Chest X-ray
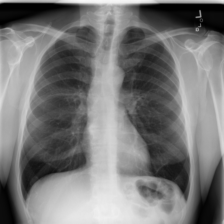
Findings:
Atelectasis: negative
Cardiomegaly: negative
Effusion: negative
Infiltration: negative
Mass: negative
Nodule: negative
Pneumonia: negative
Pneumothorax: negative
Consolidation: negative
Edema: negative
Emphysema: negative
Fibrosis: negative
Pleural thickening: negative
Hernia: negative